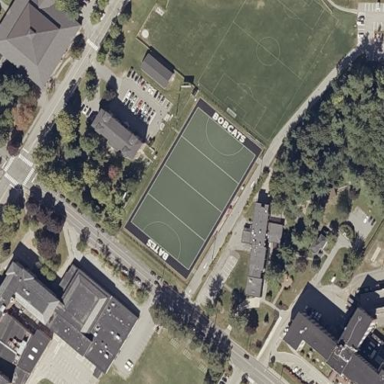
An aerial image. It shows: Field hockey pitch with artificial turf surface for leisure land use.